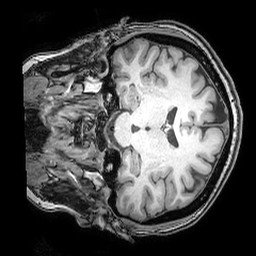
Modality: T1w
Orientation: coronal
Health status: ill
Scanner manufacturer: philips
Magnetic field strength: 3 T
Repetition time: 0.007 s
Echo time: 0.0035 s